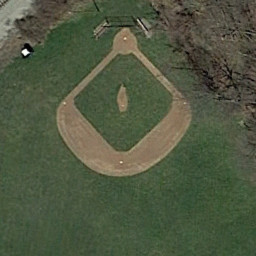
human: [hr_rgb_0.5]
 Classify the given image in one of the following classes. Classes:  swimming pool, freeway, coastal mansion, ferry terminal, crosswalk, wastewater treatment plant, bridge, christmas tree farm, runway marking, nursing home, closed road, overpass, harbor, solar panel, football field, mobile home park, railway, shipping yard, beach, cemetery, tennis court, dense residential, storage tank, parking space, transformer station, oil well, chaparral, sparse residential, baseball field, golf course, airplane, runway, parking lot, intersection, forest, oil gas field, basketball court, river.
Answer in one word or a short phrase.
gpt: baseball field